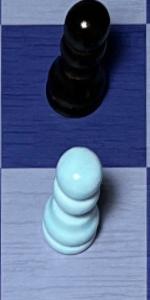
Label: Pawn_White